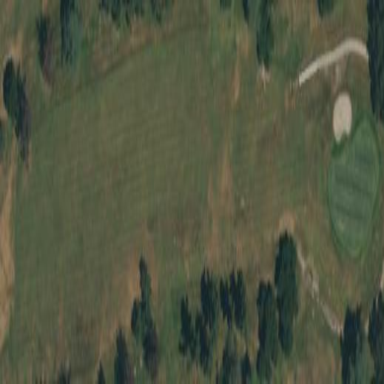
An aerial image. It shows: Scenic golf fairway.